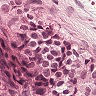
Metastatic tissue present: yes